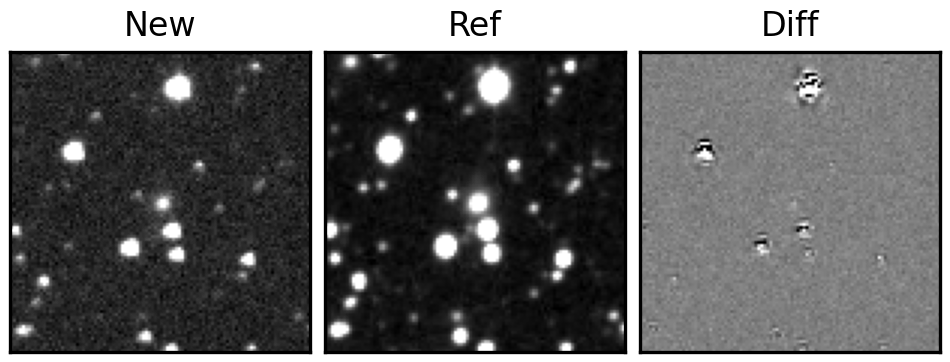
Label: real